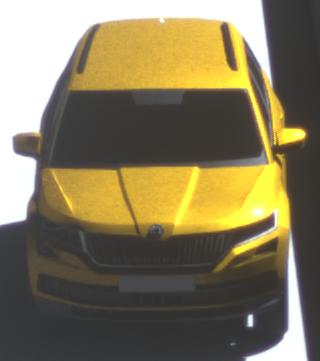
Make: Skoda
Model: Kodiaq 1.4 TSI
Detailed model: Kodiaq
Model produced from: 2017/03
Model produced until: 2018/05
Doors: 5
Color: yellow
Road condition: dry road
Daytime: midday
Contrast: high contrast